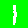
Digit: 1